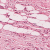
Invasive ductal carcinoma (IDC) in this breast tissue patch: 1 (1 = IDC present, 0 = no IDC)